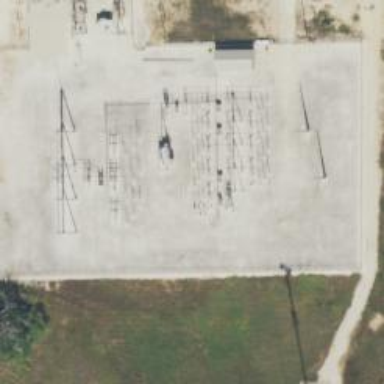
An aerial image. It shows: Switch for power supply.